Field crop: maize
Growth stage: 2
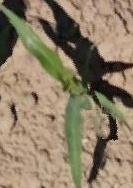
Species: maize